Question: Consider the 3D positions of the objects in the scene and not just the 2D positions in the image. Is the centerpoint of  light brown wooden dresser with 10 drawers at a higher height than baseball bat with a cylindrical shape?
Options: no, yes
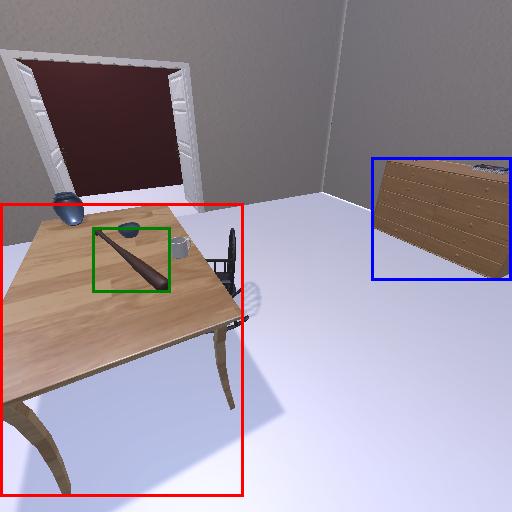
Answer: no